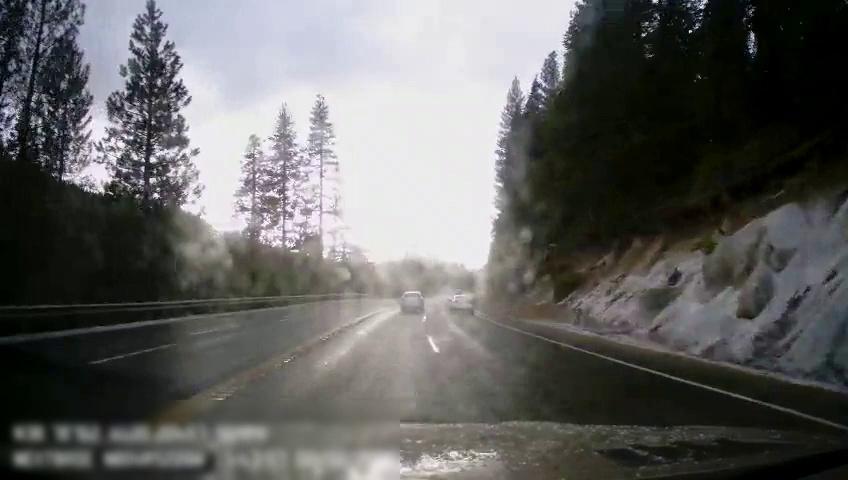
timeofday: Day
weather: Sunny
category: Drivable Space
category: Vehicles | Car
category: Vehicles | SUV
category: Lanes | Current Lane
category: Lanes | Alternate Lane
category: Lanes | Current Lane
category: Lanes | Opposite Lane
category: Lanes | Opposite Lane